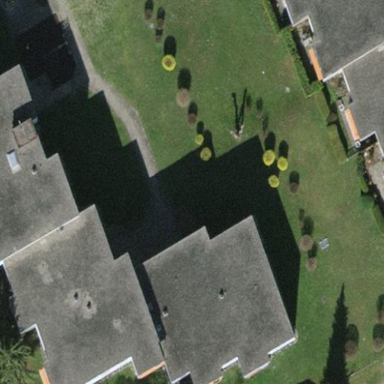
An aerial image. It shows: Apartment building with tile roof.